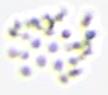
Label: Phaeocystis